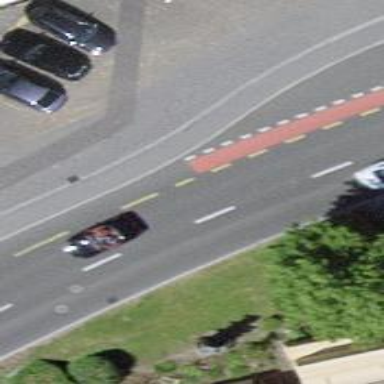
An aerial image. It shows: Secondary road with designated cycle lane on the left side.